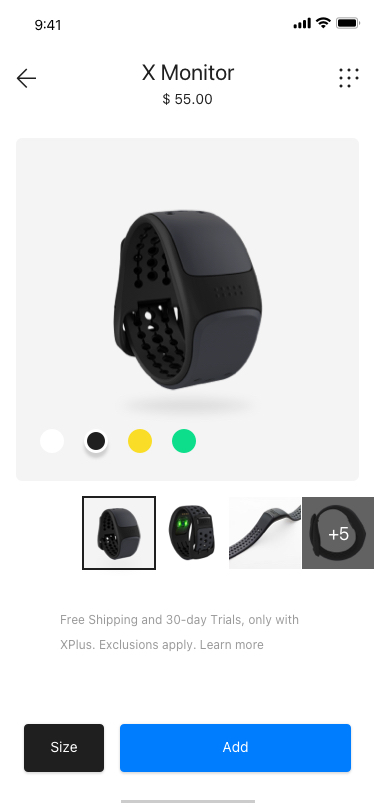
Text in this UI design:
X Monitor
$ 55.00
Free Shipping and 30-day Trials, only with XPlus. Exclusions apply. Learn more
+5